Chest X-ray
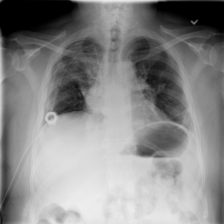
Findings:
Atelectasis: positive
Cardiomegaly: negative
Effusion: negative
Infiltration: negative
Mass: negative
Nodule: negative
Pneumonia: negative
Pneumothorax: positive
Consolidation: negative
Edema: negative
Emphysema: negative
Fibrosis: negative
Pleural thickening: negative
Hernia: negative